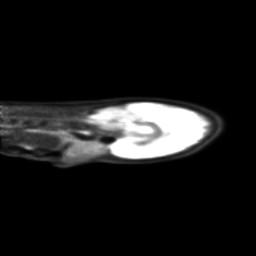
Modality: PET
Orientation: sagittal
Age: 24
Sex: female
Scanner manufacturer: siemens